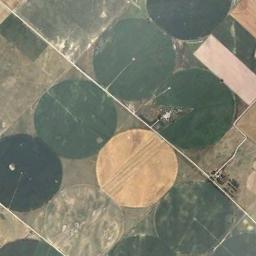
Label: circular_farmland